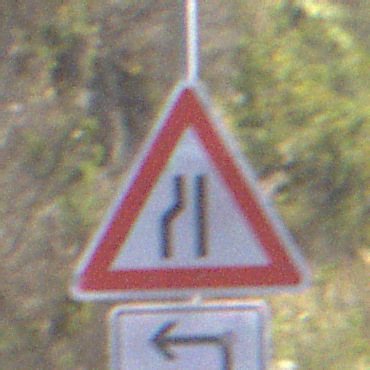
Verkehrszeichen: EinseitigVerengteFahrbahnLinks
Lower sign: RichtungsangabeDurchPfeile2
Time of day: MorningAfternoon
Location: Outdoor (RoadRail)
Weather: PartlyCloudy
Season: NotSpecified
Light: Natural